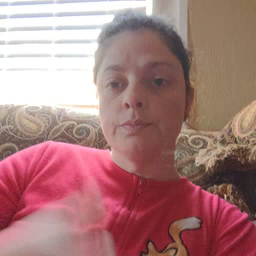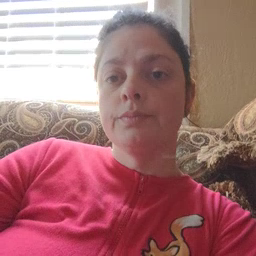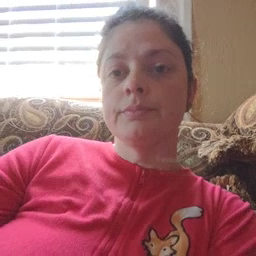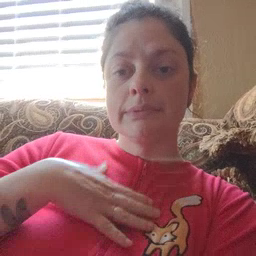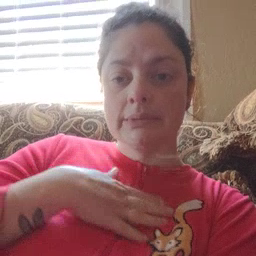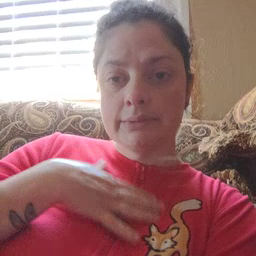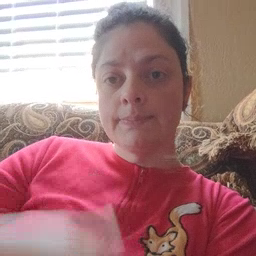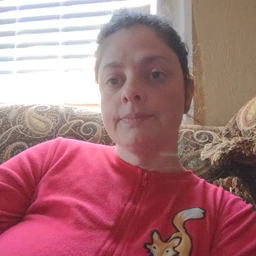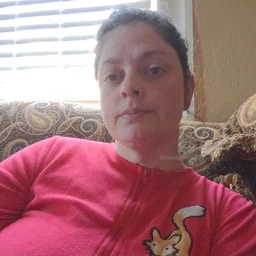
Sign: please